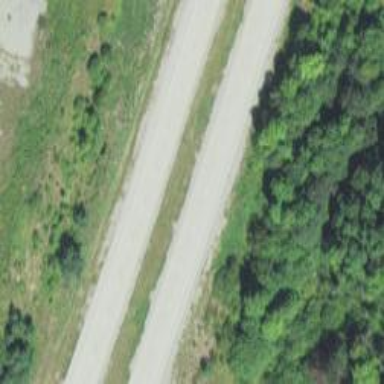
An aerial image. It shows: Trunk highway with expressway features.